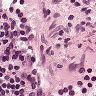
Metastatic tissue present: no